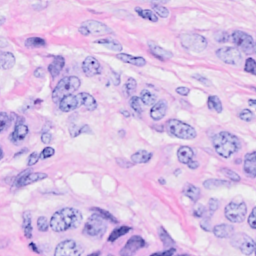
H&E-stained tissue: Breast